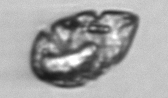
Label: Warnowia